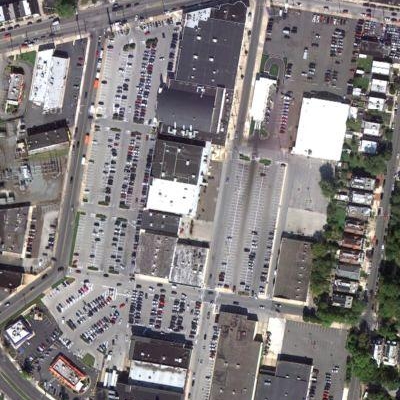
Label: Parking